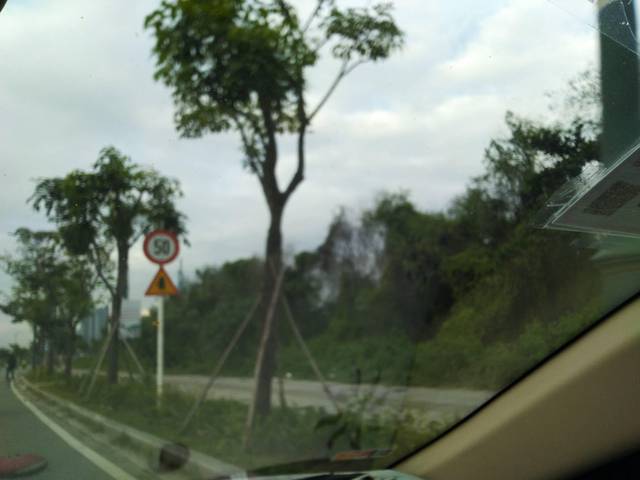
Region: Vietnam
Coordinates: 10.773, 106.717